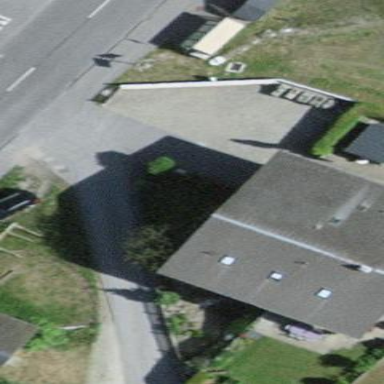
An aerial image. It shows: Simple and straightforward house.